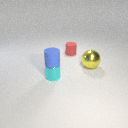
small red rubber cylinder to the left of large yellow metal sphere